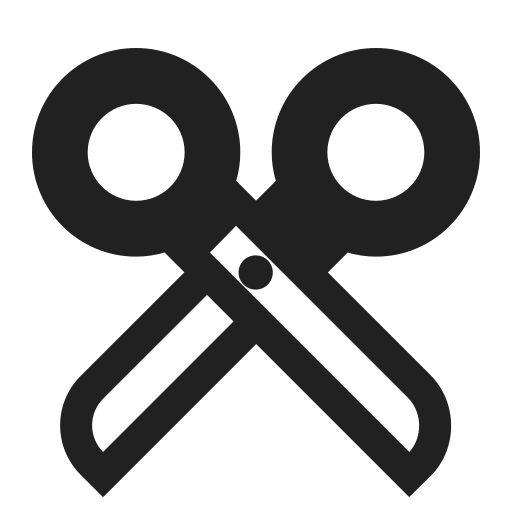
scissors high contrast